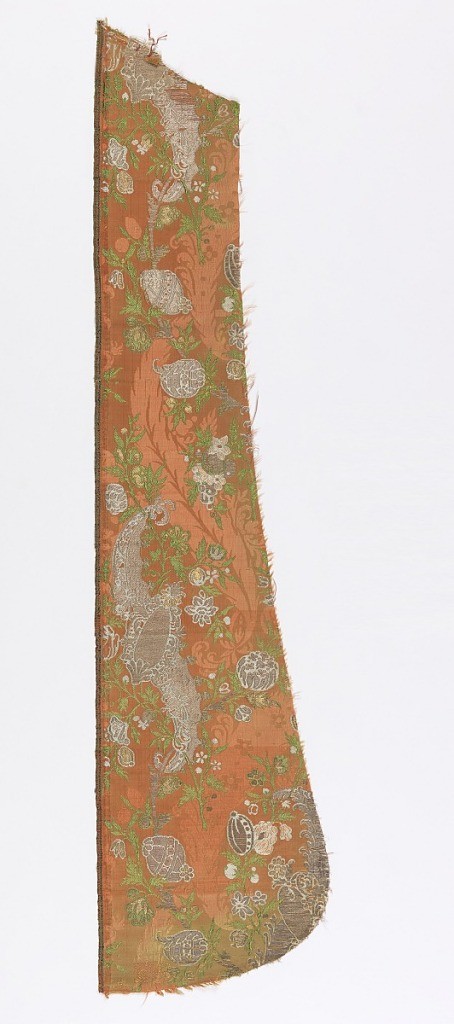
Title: Chasuble fragments
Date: early 18th century
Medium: silk, metallic yarns Technique: satin damask with discontinuous supplementary weft patterning (brocaded)
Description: Two panels from a chasuble. Curving pattern of flowering branches with rococo and chinoiserie elements. In pale shades of blue, green, yellow, pink, white, and silver metallic on a salmon pink ground.